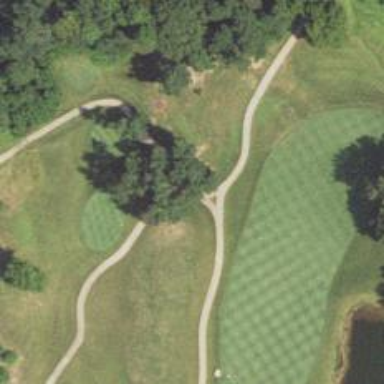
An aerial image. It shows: Path used for both walking and golf.